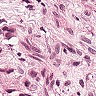
Metastatic tissue present: yes